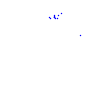
Particle: proton